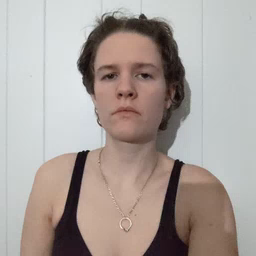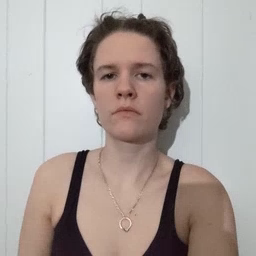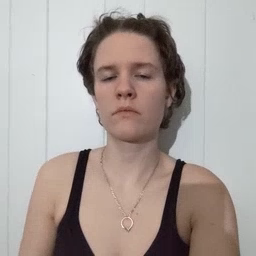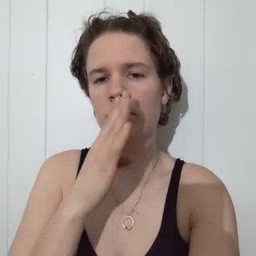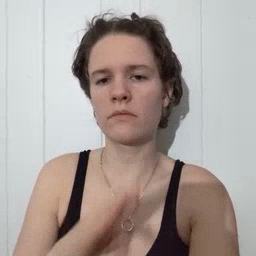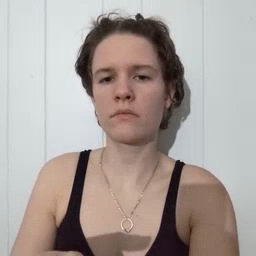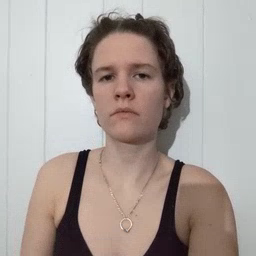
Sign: quiet